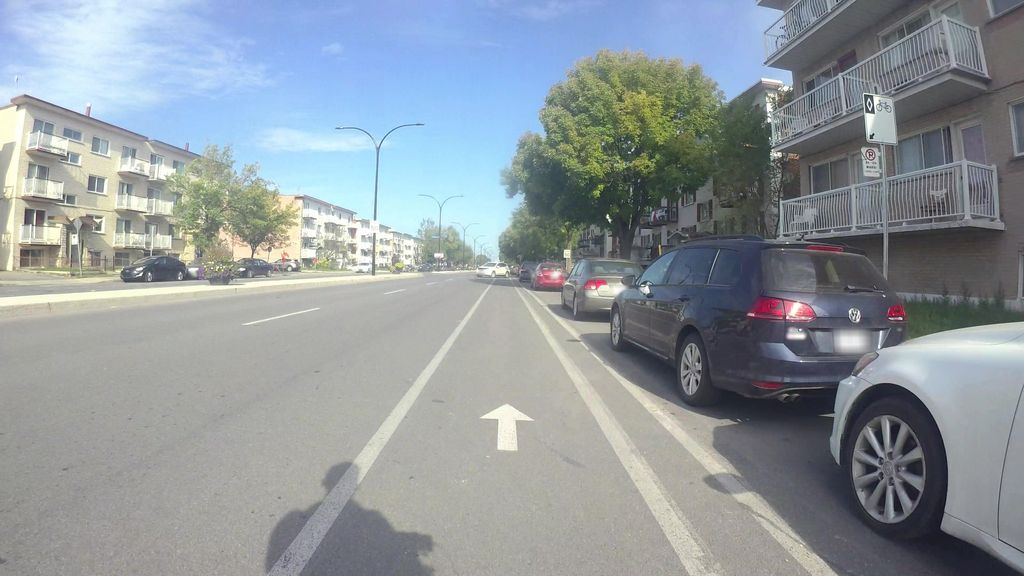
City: montreal